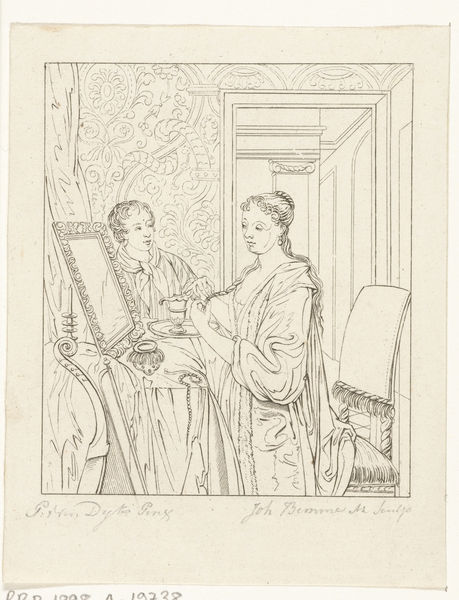
Titel: Een vrouw bij haar toilet
Künstler: Joannes Bemme
Standort: Amsterdam
Institution: Rijksmuseum
Schlagwörter: mann, frau, frisur, haar, kleid, raum, schmuck, stuhl, tisch, tür, zeichnung, zimmer, dame, hemd, tablett, instrument, spiegel, vorhang, gewand, haare, decke, locken, perlen, schrift, kette, tapete, halstuch, kerze, bett, junge, perlenkette, flechten, kohle, entwurf, stift, toilette, armreif, harfe, frisieren, stuhk